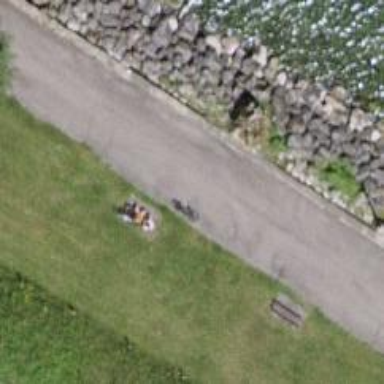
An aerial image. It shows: Brown bench in the vicinity.